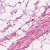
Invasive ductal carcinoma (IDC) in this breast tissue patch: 0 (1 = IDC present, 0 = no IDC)